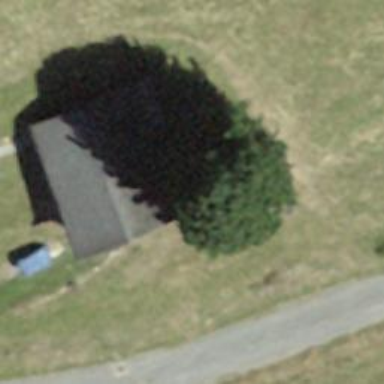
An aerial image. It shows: Needle-leaved tree serving as landmark.